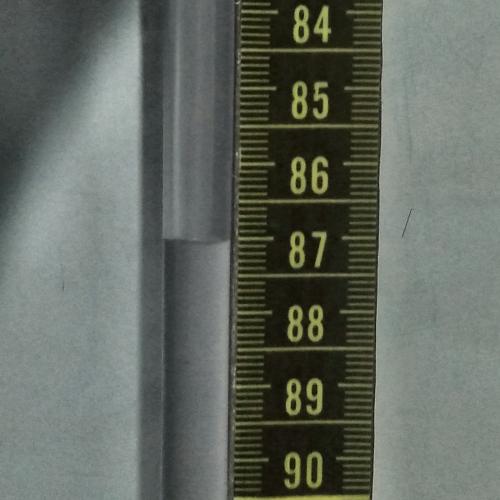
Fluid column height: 87.0 cm